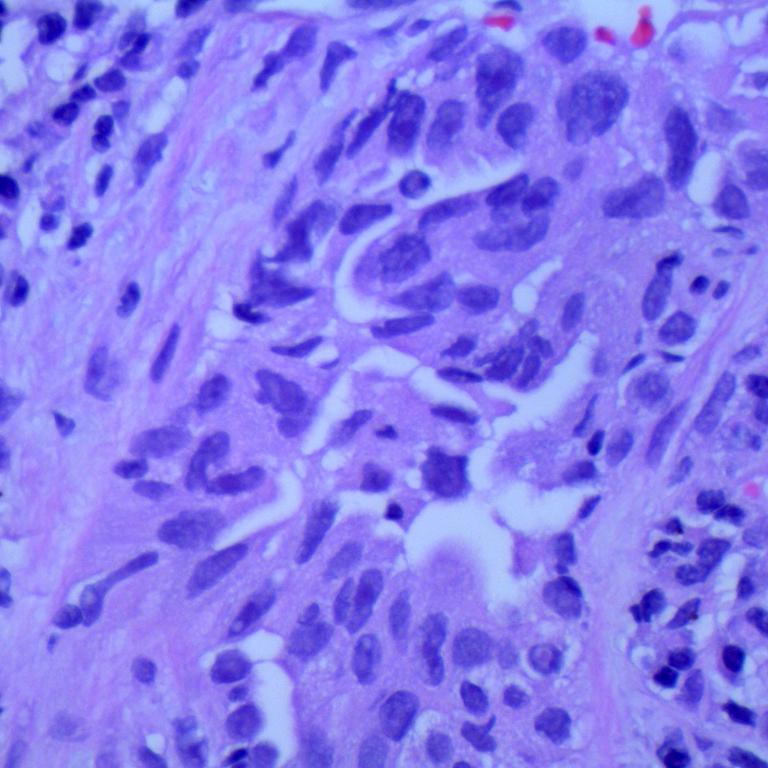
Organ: lung
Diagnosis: adenocarcinomas